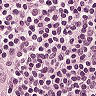
Metastatic tissue present: no